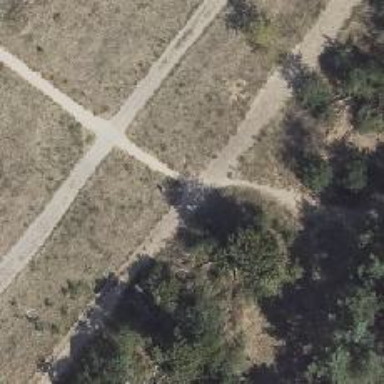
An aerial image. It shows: Sandy bridleway.